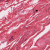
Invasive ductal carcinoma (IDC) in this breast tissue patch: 0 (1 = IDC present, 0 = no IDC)